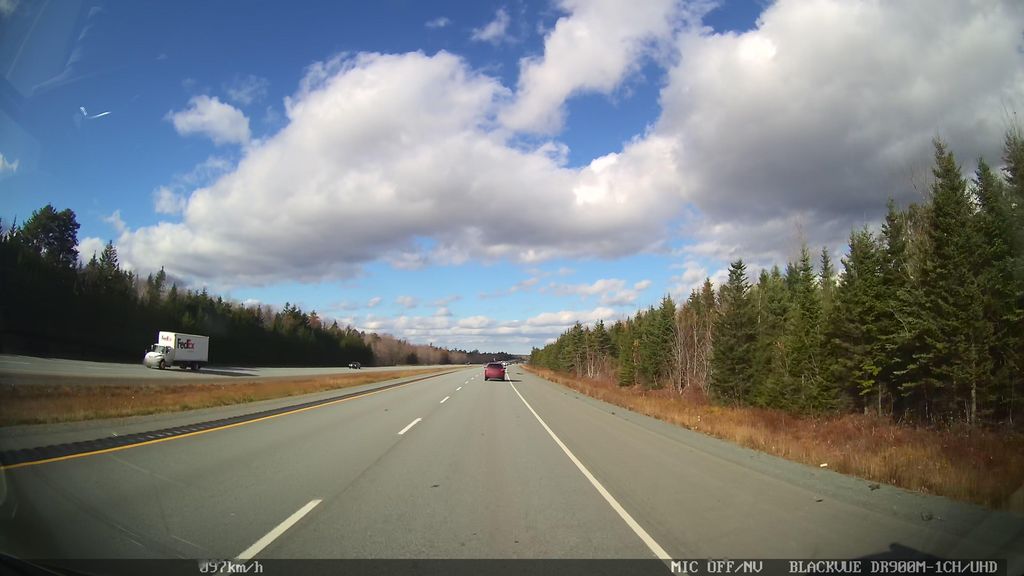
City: halifax